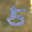
Label: 5